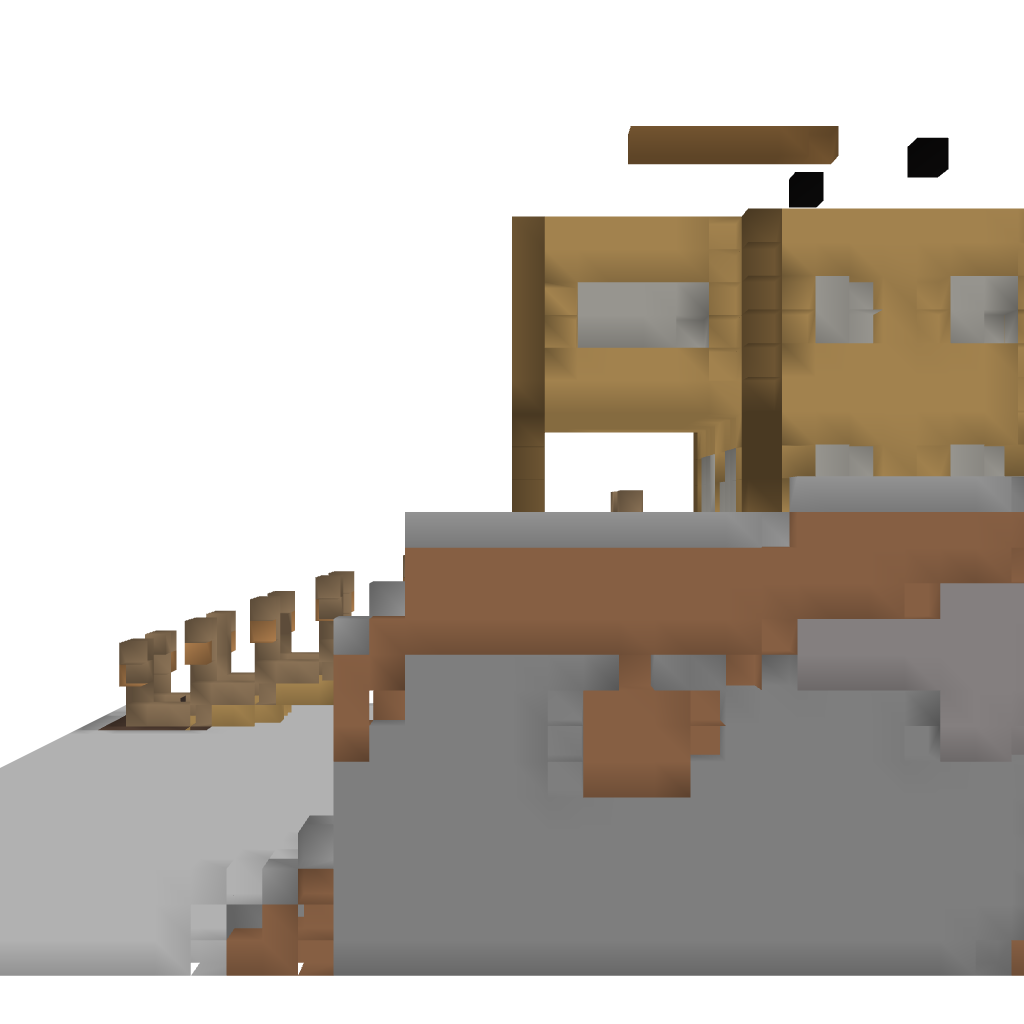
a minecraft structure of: Mountainside Cottage